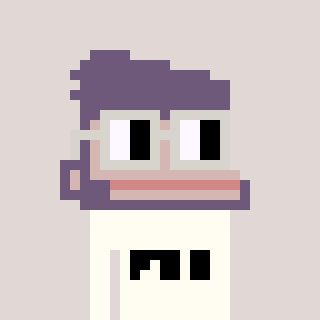
a pixel art character with square light gray glasses, a ape-shaped head and a grayscale-colored body on a warm background